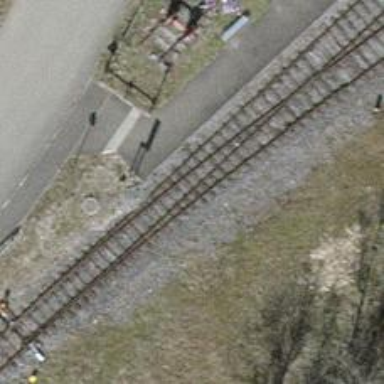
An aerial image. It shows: Preserved railway track with class A. This railway consists of single track.